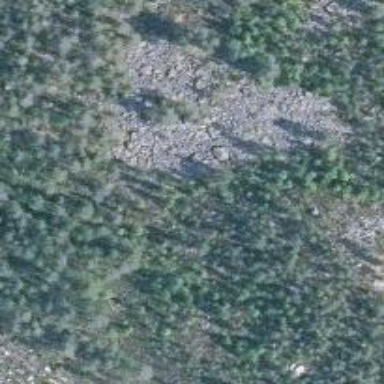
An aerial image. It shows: Landscape of bare rock.